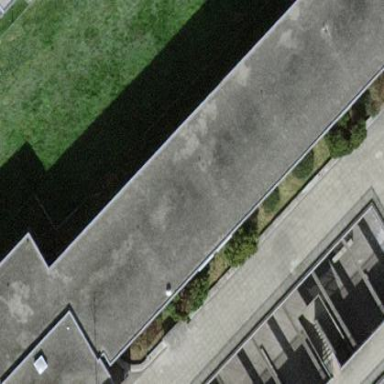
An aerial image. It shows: School building.